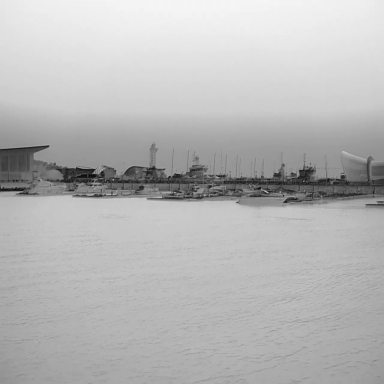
There are seven canoes in the infrared image.